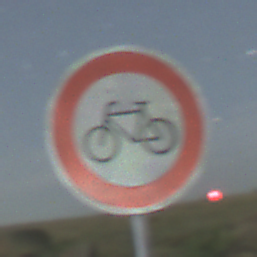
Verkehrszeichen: VerbotRadverkehr
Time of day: Night
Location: Outdoor (Nature)
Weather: Clear
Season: NotSpecified
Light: Natural